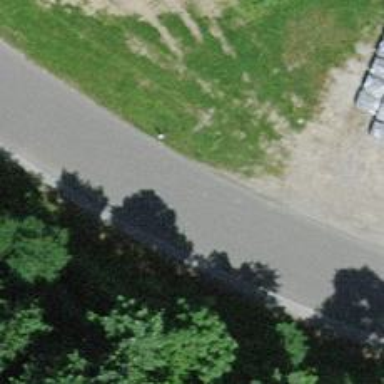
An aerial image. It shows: Unclassified road with asphalt surface.